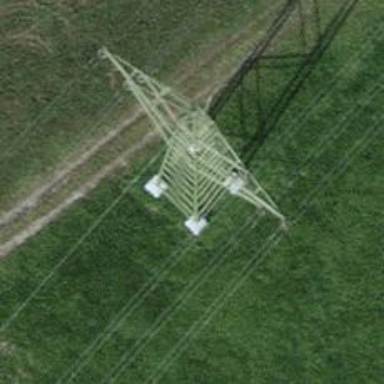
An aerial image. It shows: Power tower.